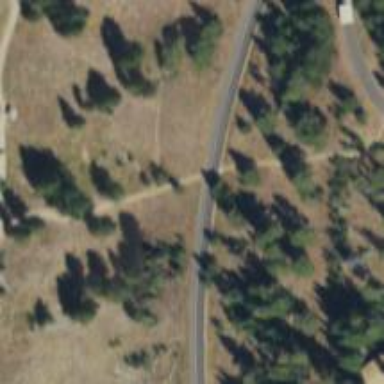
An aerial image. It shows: Path.